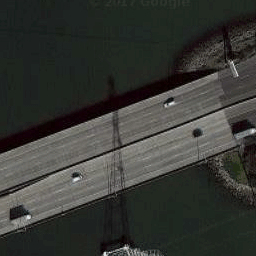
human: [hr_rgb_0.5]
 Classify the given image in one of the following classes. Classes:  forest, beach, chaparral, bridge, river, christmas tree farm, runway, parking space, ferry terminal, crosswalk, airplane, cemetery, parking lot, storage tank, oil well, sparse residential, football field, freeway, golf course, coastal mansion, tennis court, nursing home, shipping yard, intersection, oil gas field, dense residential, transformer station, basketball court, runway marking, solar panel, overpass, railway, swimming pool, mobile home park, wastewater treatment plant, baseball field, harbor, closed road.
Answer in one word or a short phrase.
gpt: bridge